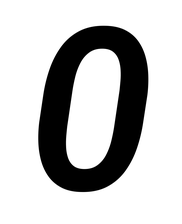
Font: Roboto-Italic_SemiBold_Italic